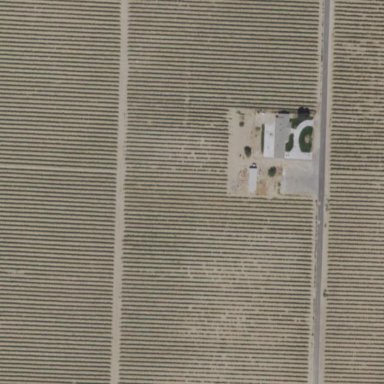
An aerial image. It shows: Beautiful vineyard in the countryside.